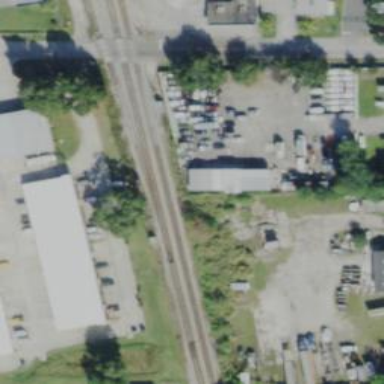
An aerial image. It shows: Outdoor signal box located along the railway.